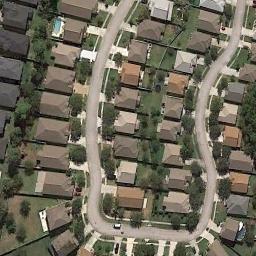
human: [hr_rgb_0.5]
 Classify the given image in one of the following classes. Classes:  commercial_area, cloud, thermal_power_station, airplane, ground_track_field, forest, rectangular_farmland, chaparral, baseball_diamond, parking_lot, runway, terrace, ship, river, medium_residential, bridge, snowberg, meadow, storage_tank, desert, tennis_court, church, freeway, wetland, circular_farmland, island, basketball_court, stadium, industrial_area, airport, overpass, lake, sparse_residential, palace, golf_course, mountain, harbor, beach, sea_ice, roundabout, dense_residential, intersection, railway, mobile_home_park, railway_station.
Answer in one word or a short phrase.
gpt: dense_residential